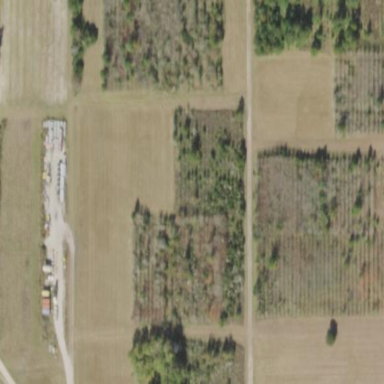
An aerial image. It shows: Plant nursery cultivating trees.